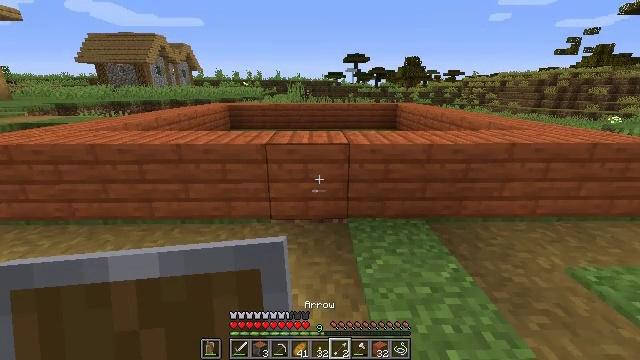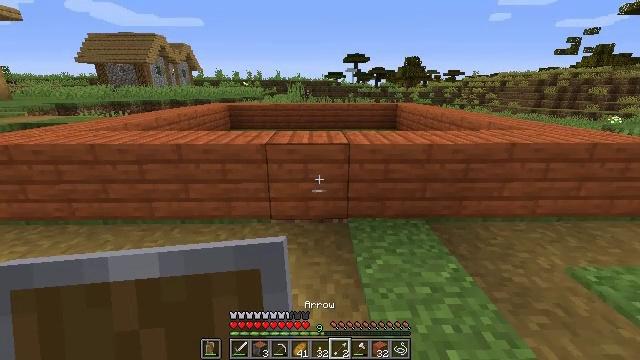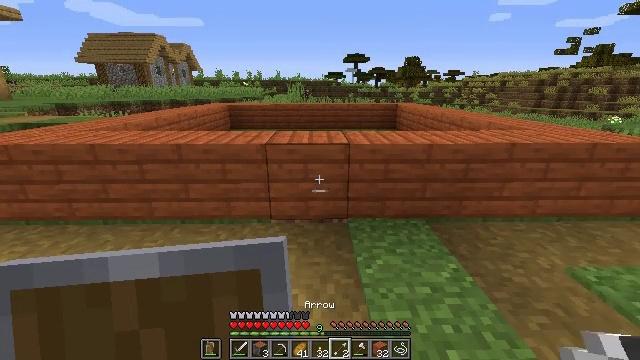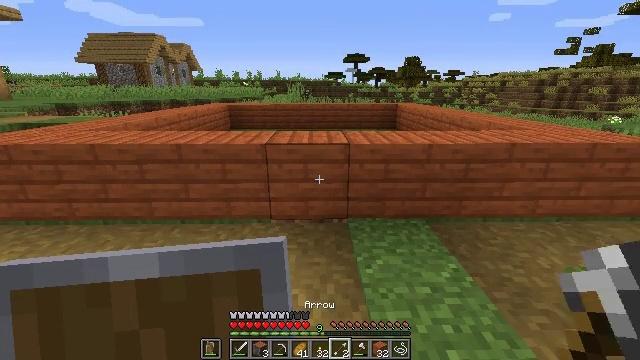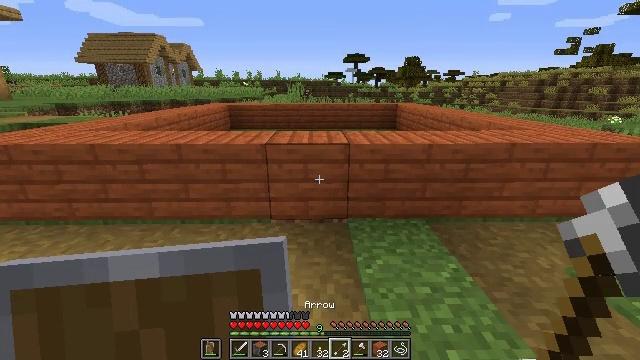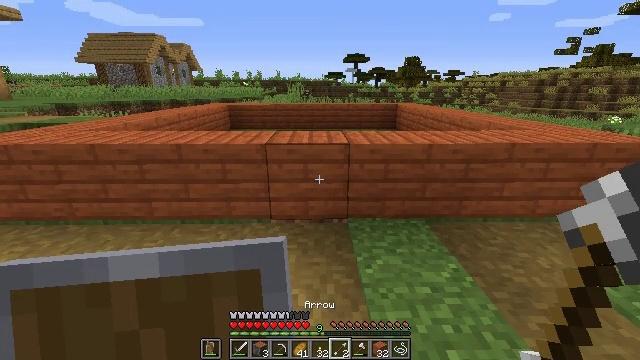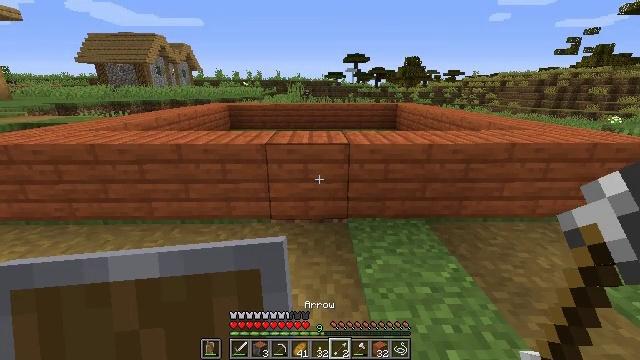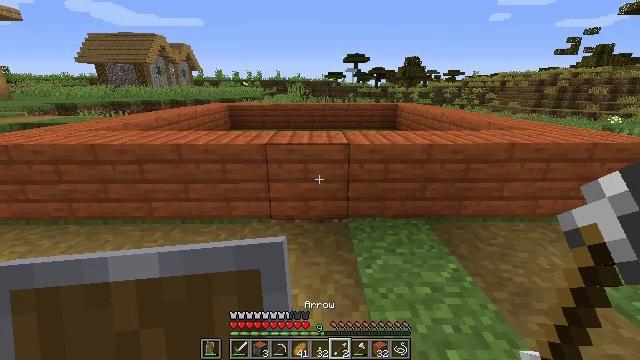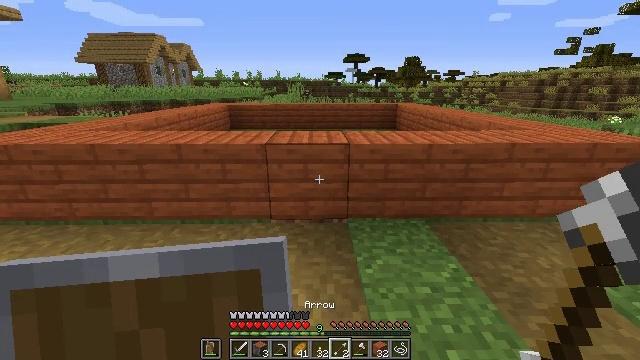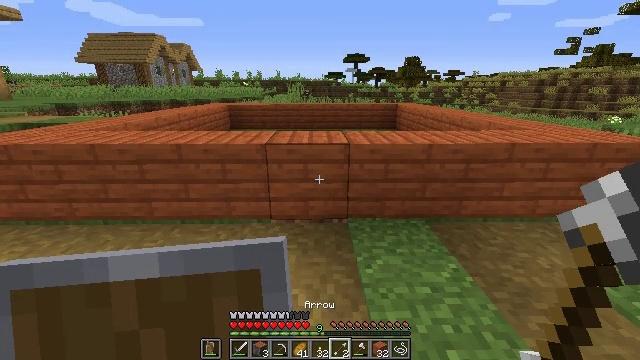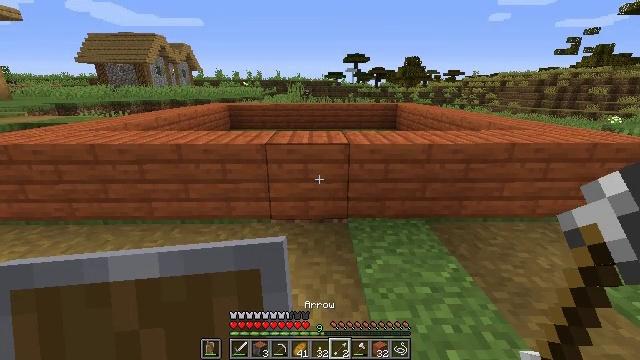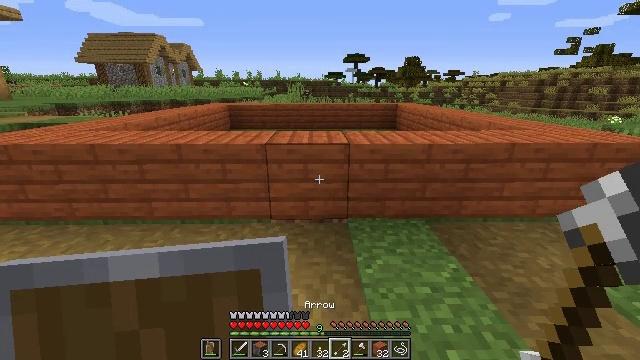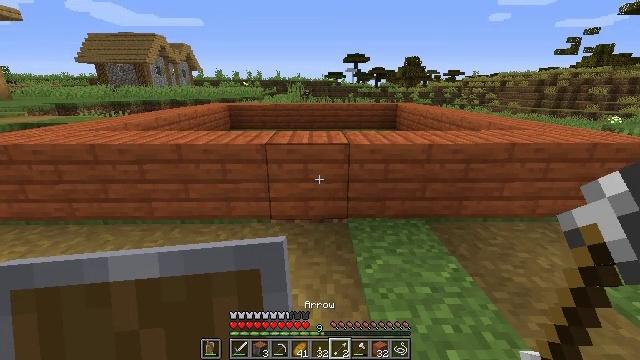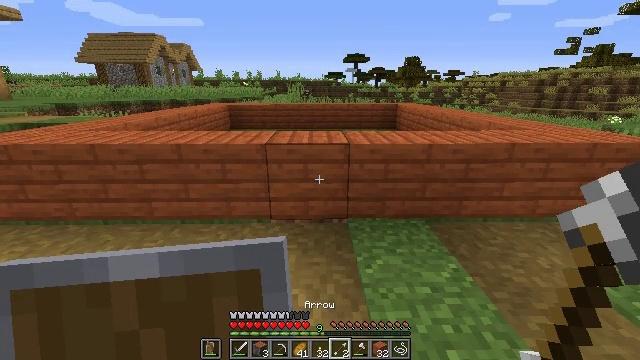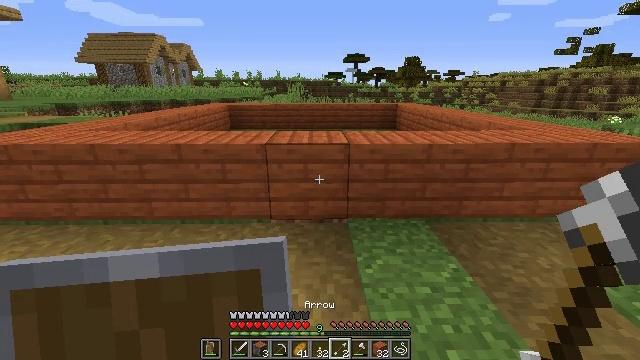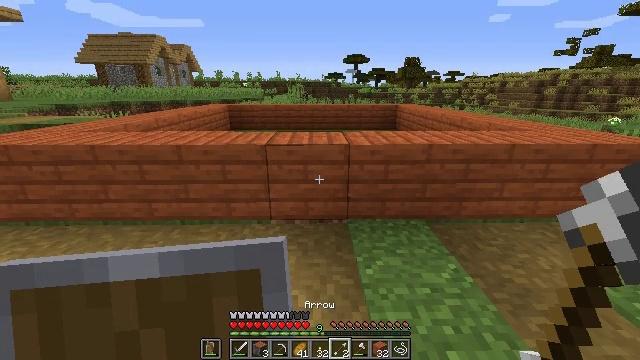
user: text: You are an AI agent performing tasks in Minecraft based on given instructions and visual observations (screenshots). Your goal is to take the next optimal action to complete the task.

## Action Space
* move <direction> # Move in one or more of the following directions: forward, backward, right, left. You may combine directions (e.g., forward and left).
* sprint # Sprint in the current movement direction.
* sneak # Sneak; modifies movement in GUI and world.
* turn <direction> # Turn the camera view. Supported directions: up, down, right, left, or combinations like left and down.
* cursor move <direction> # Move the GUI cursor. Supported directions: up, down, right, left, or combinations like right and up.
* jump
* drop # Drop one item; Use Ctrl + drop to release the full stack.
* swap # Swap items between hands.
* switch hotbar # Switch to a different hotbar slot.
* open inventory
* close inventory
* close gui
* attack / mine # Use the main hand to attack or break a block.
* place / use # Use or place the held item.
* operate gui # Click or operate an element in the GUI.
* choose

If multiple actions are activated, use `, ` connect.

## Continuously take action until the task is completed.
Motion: motion action
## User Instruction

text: Break the existing acacia planks.
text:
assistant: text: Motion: no_op
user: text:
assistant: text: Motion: no_op
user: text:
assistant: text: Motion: no_op
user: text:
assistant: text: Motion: no_op
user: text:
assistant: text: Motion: no_op
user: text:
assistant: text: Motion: no_op
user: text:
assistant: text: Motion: no_op
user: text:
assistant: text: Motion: no_op
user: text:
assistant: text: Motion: no_op
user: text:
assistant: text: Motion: no_op
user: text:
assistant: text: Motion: no_op
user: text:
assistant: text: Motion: no_op
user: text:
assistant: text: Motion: no_op
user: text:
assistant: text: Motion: no_op
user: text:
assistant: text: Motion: no_op
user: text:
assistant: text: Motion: no_op
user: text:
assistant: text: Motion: no_op
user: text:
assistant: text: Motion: no_op
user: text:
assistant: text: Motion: no_op
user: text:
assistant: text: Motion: no_op
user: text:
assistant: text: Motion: no_op
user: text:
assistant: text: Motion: no_op
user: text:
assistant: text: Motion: no_op
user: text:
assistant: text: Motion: no_op
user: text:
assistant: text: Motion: no_op
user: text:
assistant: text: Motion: no_op
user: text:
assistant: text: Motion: no_op
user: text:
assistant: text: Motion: no_op
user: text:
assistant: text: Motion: no_op
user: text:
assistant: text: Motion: no_op